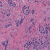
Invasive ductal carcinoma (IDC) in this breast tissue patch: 1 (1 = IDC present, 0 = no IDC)